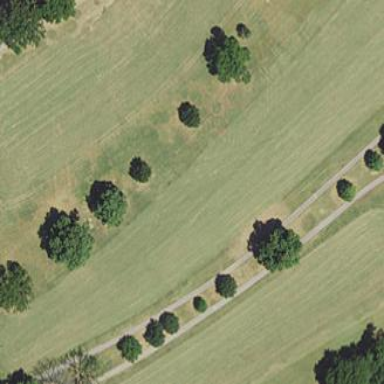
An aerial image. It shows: Scenic golf fairway.